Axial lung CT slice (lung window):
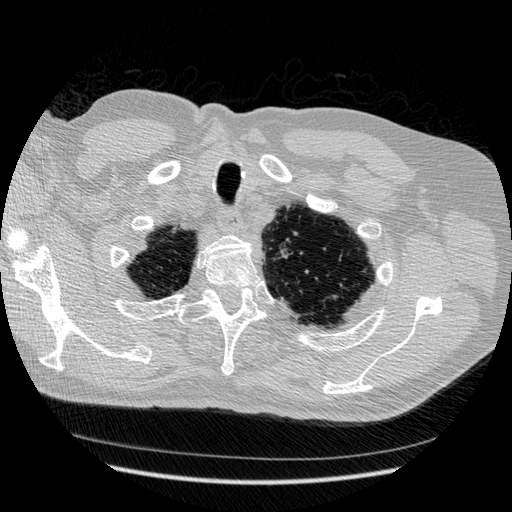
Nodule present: no